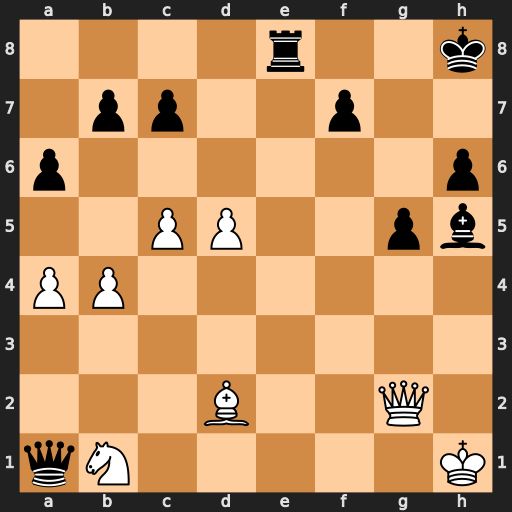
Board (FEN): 4r2k/1pp2p2/p6p/2PP2pb/PP6/8/3B2Q1/qN5K
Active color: w
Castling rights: -
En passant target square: -
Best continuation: Bc3+ Kg8 Bxa1 Re1+ Kh2